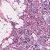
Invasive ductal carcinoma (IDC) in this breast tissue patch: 1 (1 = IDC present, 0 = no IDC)